Question: I am using django, but this can apply to any html based web technology.
I want to allow a user to associate many records with a record entry.
With a few records this could be done like this:

The problem is when organizations are in the thousands and you can't scroll through them.
Are there any best practices or optimal ways make these type of many to many associations in html based user interfaces?
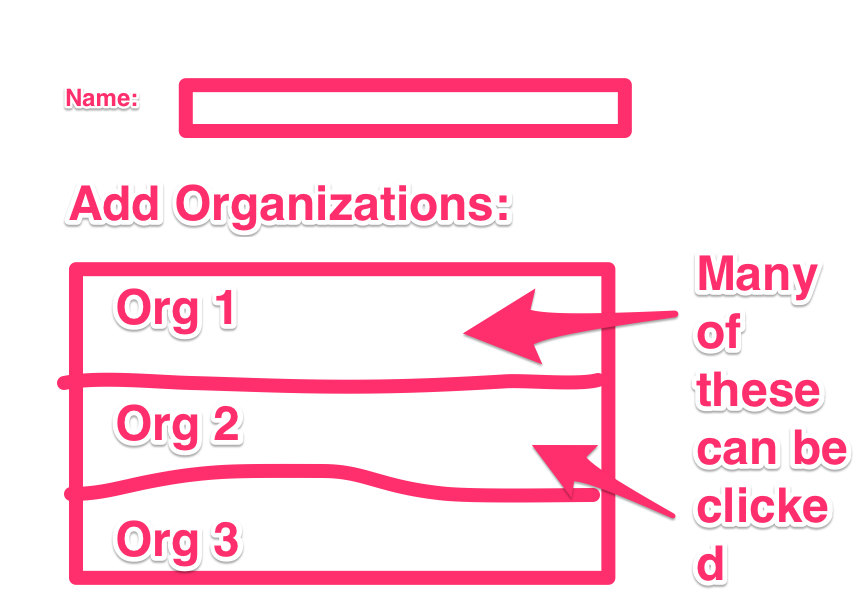
Answer: There are multiple user interfaces that can be used in order to increase the usability of your application.
This is used widely by Twitter, Facebook and instagram in order to let the user search through the data. Also can be used for multiple selection.
<URL>
This allow the user to click on the dropdown then filter then select multiple items as he/she like.
<URL>
Used a lot with tags selections which are always multiple and wide.
<URL>
For me I prefer a typeahead that will add the selected item to a placeholder and show it to the user with a times icon in order to delete. You may want to use 'AJAX' to get the typeahead data instead of passing 1000 records to the page in one time.
Hope this helps.